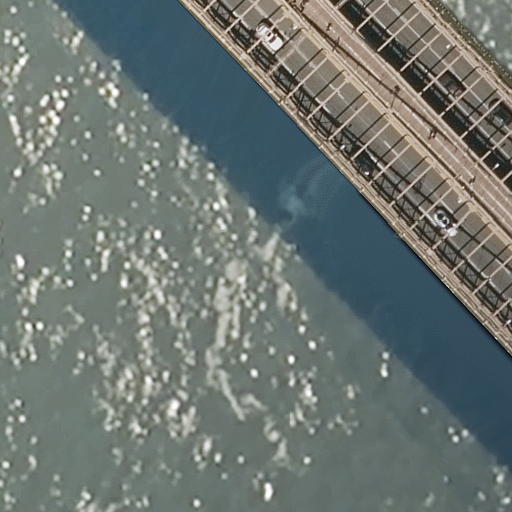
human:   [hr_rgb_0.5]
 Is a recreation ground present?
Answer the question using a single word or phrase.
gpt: no

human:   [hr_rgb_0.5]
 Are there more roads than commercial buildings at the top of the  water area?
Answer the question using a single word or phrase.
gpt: yes

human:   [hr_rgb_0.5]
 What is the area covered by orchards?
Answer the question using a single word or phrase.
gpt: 0m2

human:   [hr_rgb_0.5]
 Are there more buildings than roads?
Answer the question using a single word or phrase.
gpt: no

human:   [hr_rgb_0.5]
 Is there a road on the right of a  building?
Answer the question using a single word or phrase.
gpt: no

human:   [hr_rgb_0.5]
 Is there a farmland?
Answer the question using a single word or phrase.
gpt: no

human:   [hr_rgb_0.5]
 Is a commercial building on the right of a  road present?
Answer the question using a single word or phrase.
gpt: no

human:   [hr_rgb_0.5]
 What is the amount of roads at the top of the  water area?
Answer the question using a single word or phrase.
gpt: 2

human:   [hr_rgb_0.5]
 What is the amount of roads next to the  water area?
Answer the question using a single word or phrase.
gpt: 3

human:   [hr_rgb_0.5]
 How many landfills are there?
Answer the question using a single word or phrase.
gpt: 0

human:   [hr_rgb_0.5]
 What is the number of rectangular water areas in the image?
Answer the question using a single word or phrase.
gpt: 1

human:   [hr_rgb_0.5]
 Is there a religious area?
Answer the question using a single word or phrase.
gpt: no

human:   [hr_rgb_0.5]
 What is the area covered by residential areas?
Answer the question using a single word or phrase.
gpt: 0m2

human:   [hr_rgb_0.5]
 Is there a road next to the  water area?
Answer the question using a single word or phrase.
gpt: yes

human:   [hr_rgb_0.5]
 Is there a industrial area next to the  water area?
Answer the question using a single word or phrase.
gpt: no

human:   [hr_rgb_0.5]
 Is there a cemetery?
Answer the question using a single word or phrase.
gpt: no

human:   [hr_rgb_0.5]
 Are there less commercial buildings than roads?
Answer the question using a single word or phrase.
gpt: yes

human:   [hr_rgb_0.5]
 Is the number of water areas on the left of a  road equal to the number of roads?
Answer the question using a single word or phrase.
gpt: no

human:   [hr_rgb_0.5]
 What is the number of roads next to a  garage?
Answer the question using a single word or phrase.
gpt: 0

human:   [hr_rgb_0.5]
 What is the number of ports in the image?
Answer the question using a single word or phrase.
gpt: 0

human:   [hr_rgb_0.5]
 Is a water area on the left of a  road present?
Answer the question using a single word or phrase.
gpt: no

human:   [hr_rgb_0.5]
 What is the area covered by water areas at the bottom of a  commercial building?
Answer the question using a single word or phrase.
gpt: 0m2

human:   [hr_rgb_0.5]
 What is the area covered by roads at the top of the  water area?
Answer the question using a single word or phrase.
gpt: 0m2

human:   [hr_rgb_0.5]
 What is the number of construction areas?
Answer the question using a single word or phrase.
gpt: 0

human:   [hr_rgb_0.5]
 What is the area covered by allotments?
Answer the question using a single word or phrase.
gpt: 0m2

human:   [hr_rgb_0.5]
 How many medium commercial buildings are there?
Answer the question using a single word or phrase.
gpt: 0

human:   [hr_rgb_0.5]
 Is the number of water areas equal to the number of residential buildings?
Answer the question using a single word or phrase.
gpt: no

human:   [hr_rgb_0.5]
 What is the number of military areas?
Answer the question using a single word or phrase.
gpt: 0

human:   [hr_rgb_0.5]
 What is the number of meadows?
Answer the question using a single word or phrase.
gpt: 0

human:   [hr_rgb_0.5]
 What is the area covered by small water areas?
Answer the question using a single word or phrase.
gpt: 0m2

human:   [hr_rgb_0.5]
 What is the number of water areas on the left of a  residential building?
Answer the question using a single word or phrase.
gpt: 0

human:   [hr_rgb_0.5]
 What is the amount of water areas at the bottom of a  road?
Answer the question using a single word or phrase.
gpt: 0

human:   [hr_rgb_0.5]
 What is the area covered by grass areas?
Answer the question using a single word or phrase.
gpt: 0m2

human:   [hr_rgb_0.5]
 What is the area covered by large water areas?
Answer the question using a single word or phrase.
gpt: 10605m2

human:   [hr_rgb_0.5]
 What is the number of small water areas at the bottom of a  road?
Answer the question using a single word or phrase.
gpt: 0

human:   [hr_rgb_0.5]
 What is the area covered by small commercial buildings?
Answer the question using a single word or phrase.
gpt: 0m2